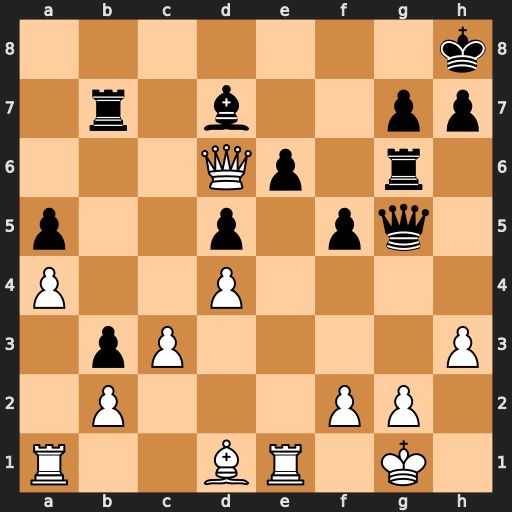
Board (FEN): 7k/1r1b2pp/3Qp1r1/p2p1pq1/P2P4/1pP4P/1P3PP1/R2BR1K1
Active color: w
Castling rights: -
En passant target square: -
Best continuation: Qf8#